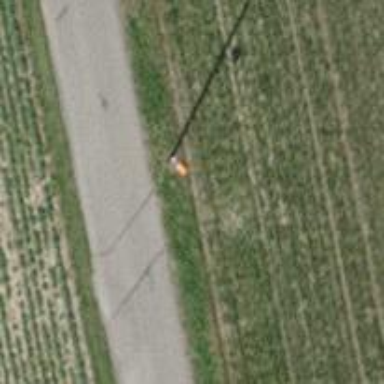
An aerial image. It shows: Straight power pole with straightforward line management.